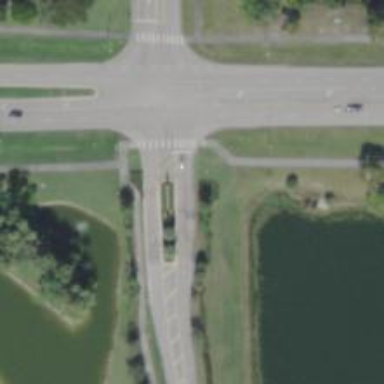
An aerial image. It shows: Uncontrolled crossing along footway.